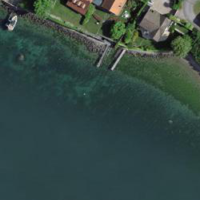
EUNIS habitat code: 14
Species observed at this site:
Erigeron karvinskianus
Podarcis muralis
Celastrina argiolus